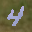
Label: 4